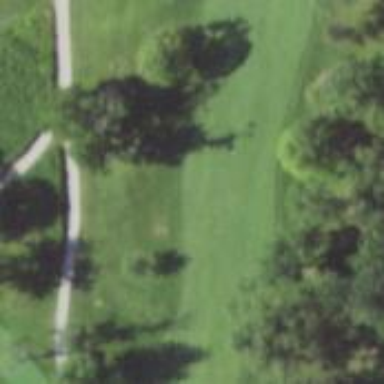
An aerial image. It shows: Golf hole.